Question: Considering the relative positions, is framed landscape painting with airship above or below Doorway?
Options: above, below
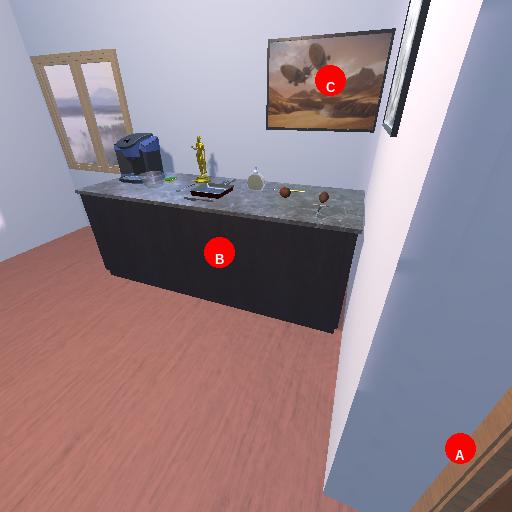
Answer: above